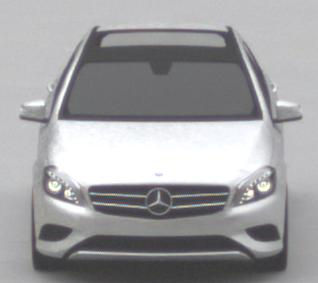
Make: Mercedes-Benz
Model: A 180
Detailed model: A-Class (176)
Model produced from: 2012/09
Model produced until: 2015/07
Doors: 5
Color: white
Road condition: dry road
Daytime: morning or afternoon
Contrast: low contrast